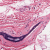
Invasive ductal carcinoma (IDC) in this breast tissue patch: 0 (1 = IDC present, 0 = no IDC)